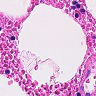
Metastatic tissue present: no